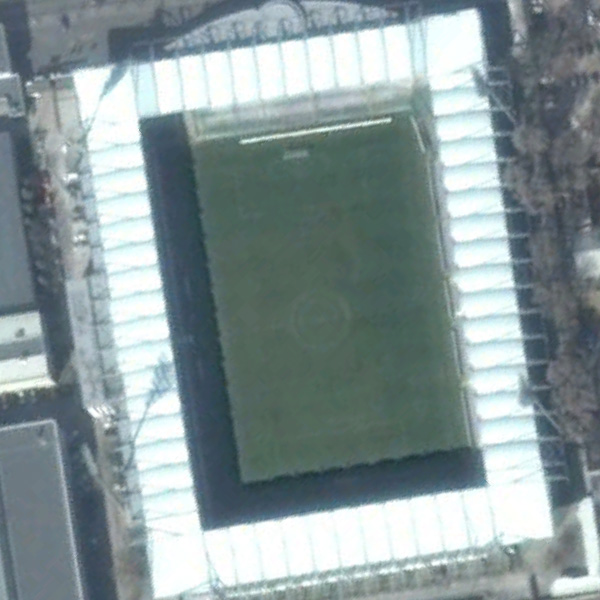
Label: Stadium